Field crop: maize
Growth stage: 2
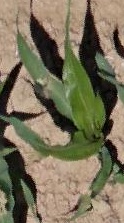
Species: maize